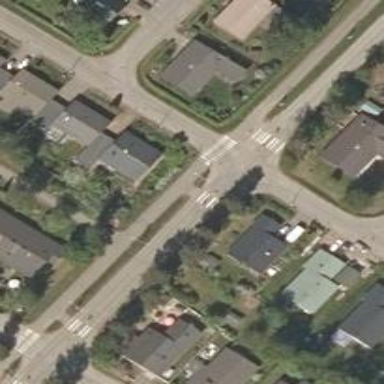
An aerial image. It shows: Asphalt cycleway with uncontrolled zebra crossing.